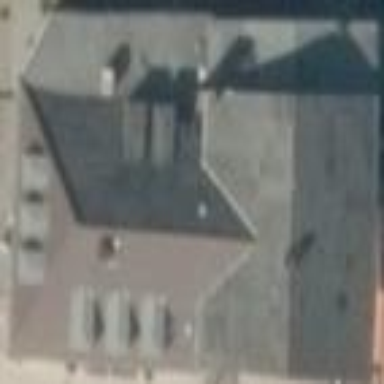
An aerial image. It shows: Restaurant in building.